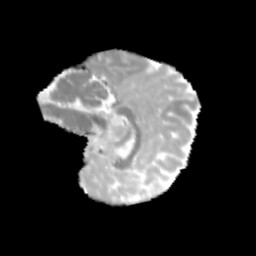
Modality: MD
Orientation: sagittal
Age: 8
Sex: male
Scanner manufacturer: siemens
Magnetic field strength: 3 T
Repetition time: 3.8 s
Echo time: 0.07 s